Field crop: tomato
Growth stage: 1
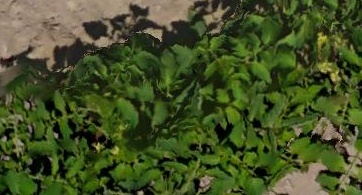
Species: tomato